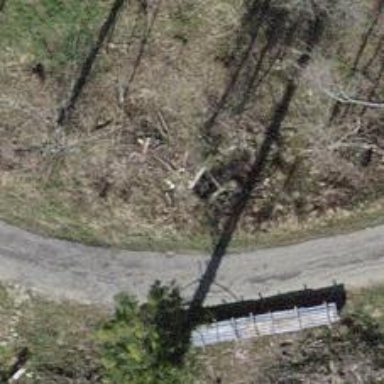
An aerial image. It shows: Culvert tunnel.